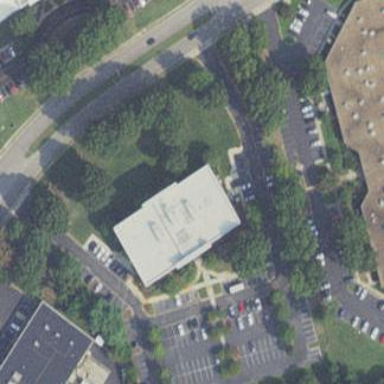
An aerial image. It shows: Building.